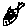
Label: fish